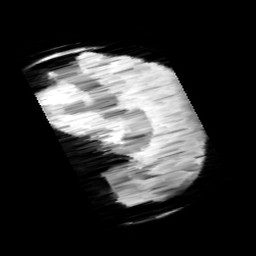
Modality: minIP
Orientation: sagittal
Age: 9
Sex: male
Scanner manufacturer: siemens
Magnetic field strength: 3 T
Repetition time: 0.027 s
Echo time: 0.02 s